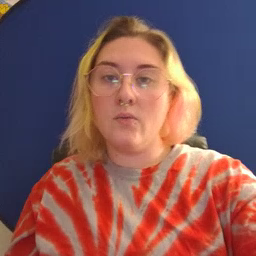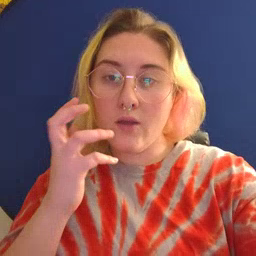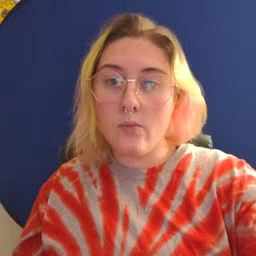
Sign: radio